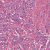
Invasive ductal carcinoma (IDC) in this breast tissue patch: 1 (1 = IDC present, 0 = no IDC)